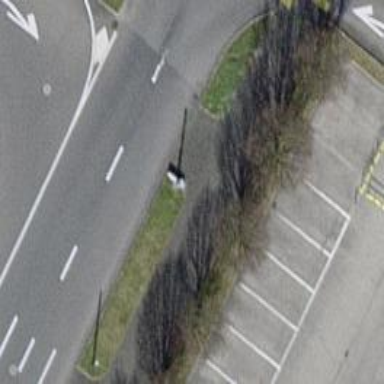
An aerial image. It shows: Sidewalk.